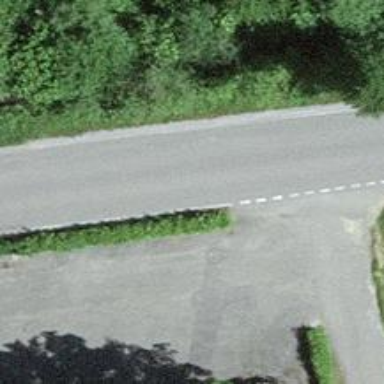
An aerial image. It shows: Hedge barrier.